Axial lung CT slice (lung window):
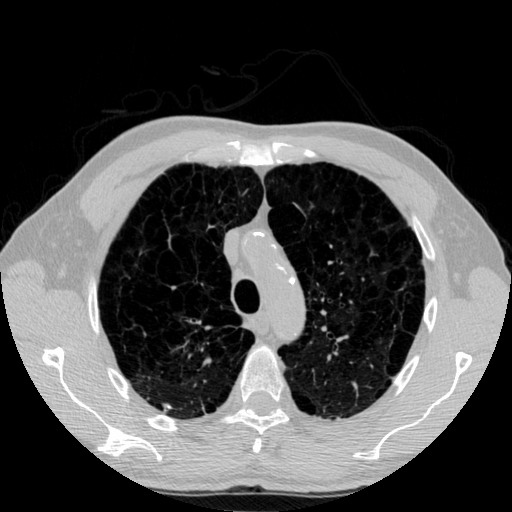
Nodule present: no